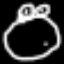
Label: frog